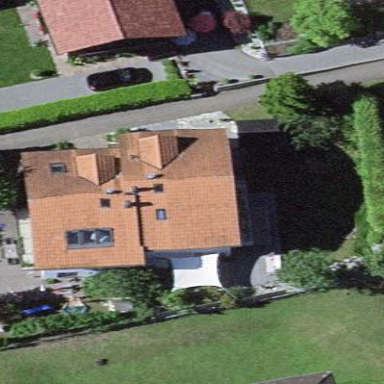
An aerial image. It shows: Semi-detached house.